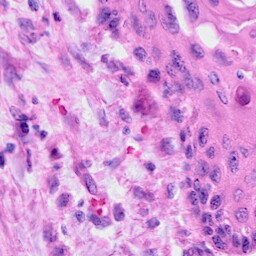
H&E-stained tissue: Cervix